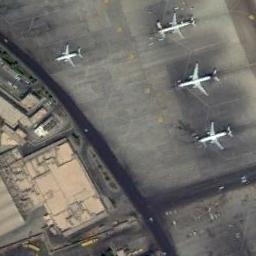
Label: airplane